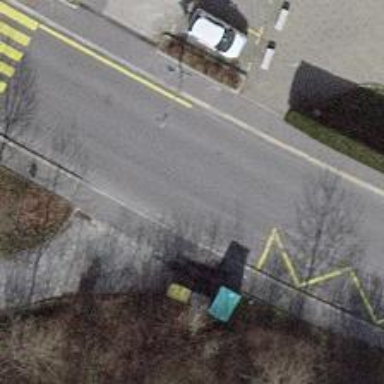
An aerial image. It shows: Asphalt footpath with unmarked crossing.